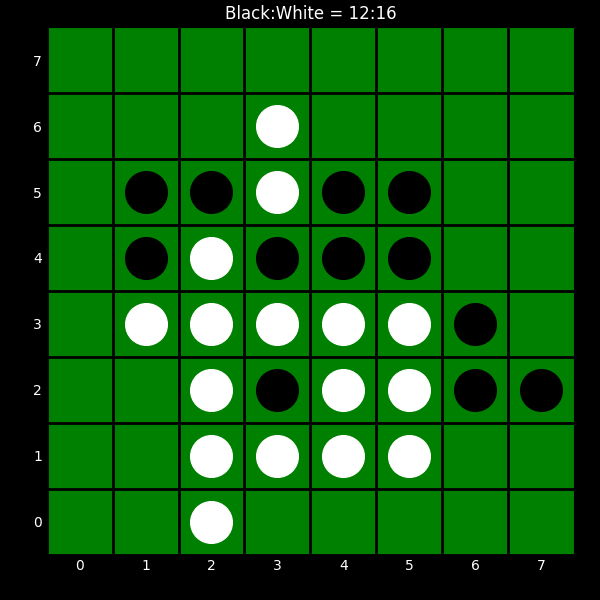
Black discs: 12
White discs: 16